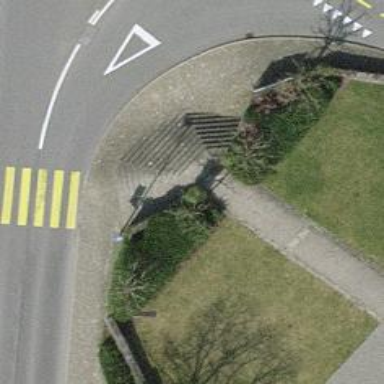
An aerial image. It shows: Road with steps.